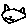
Label: cat